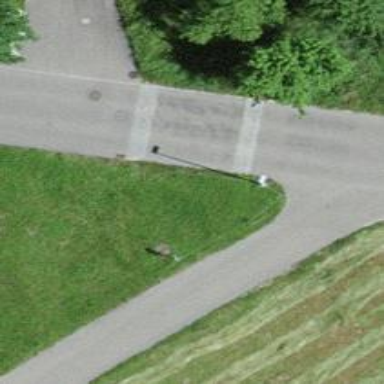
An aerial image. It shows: Traffic calming table.